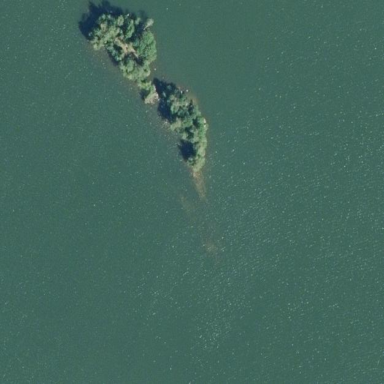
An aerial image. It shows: Islet.